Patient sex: F
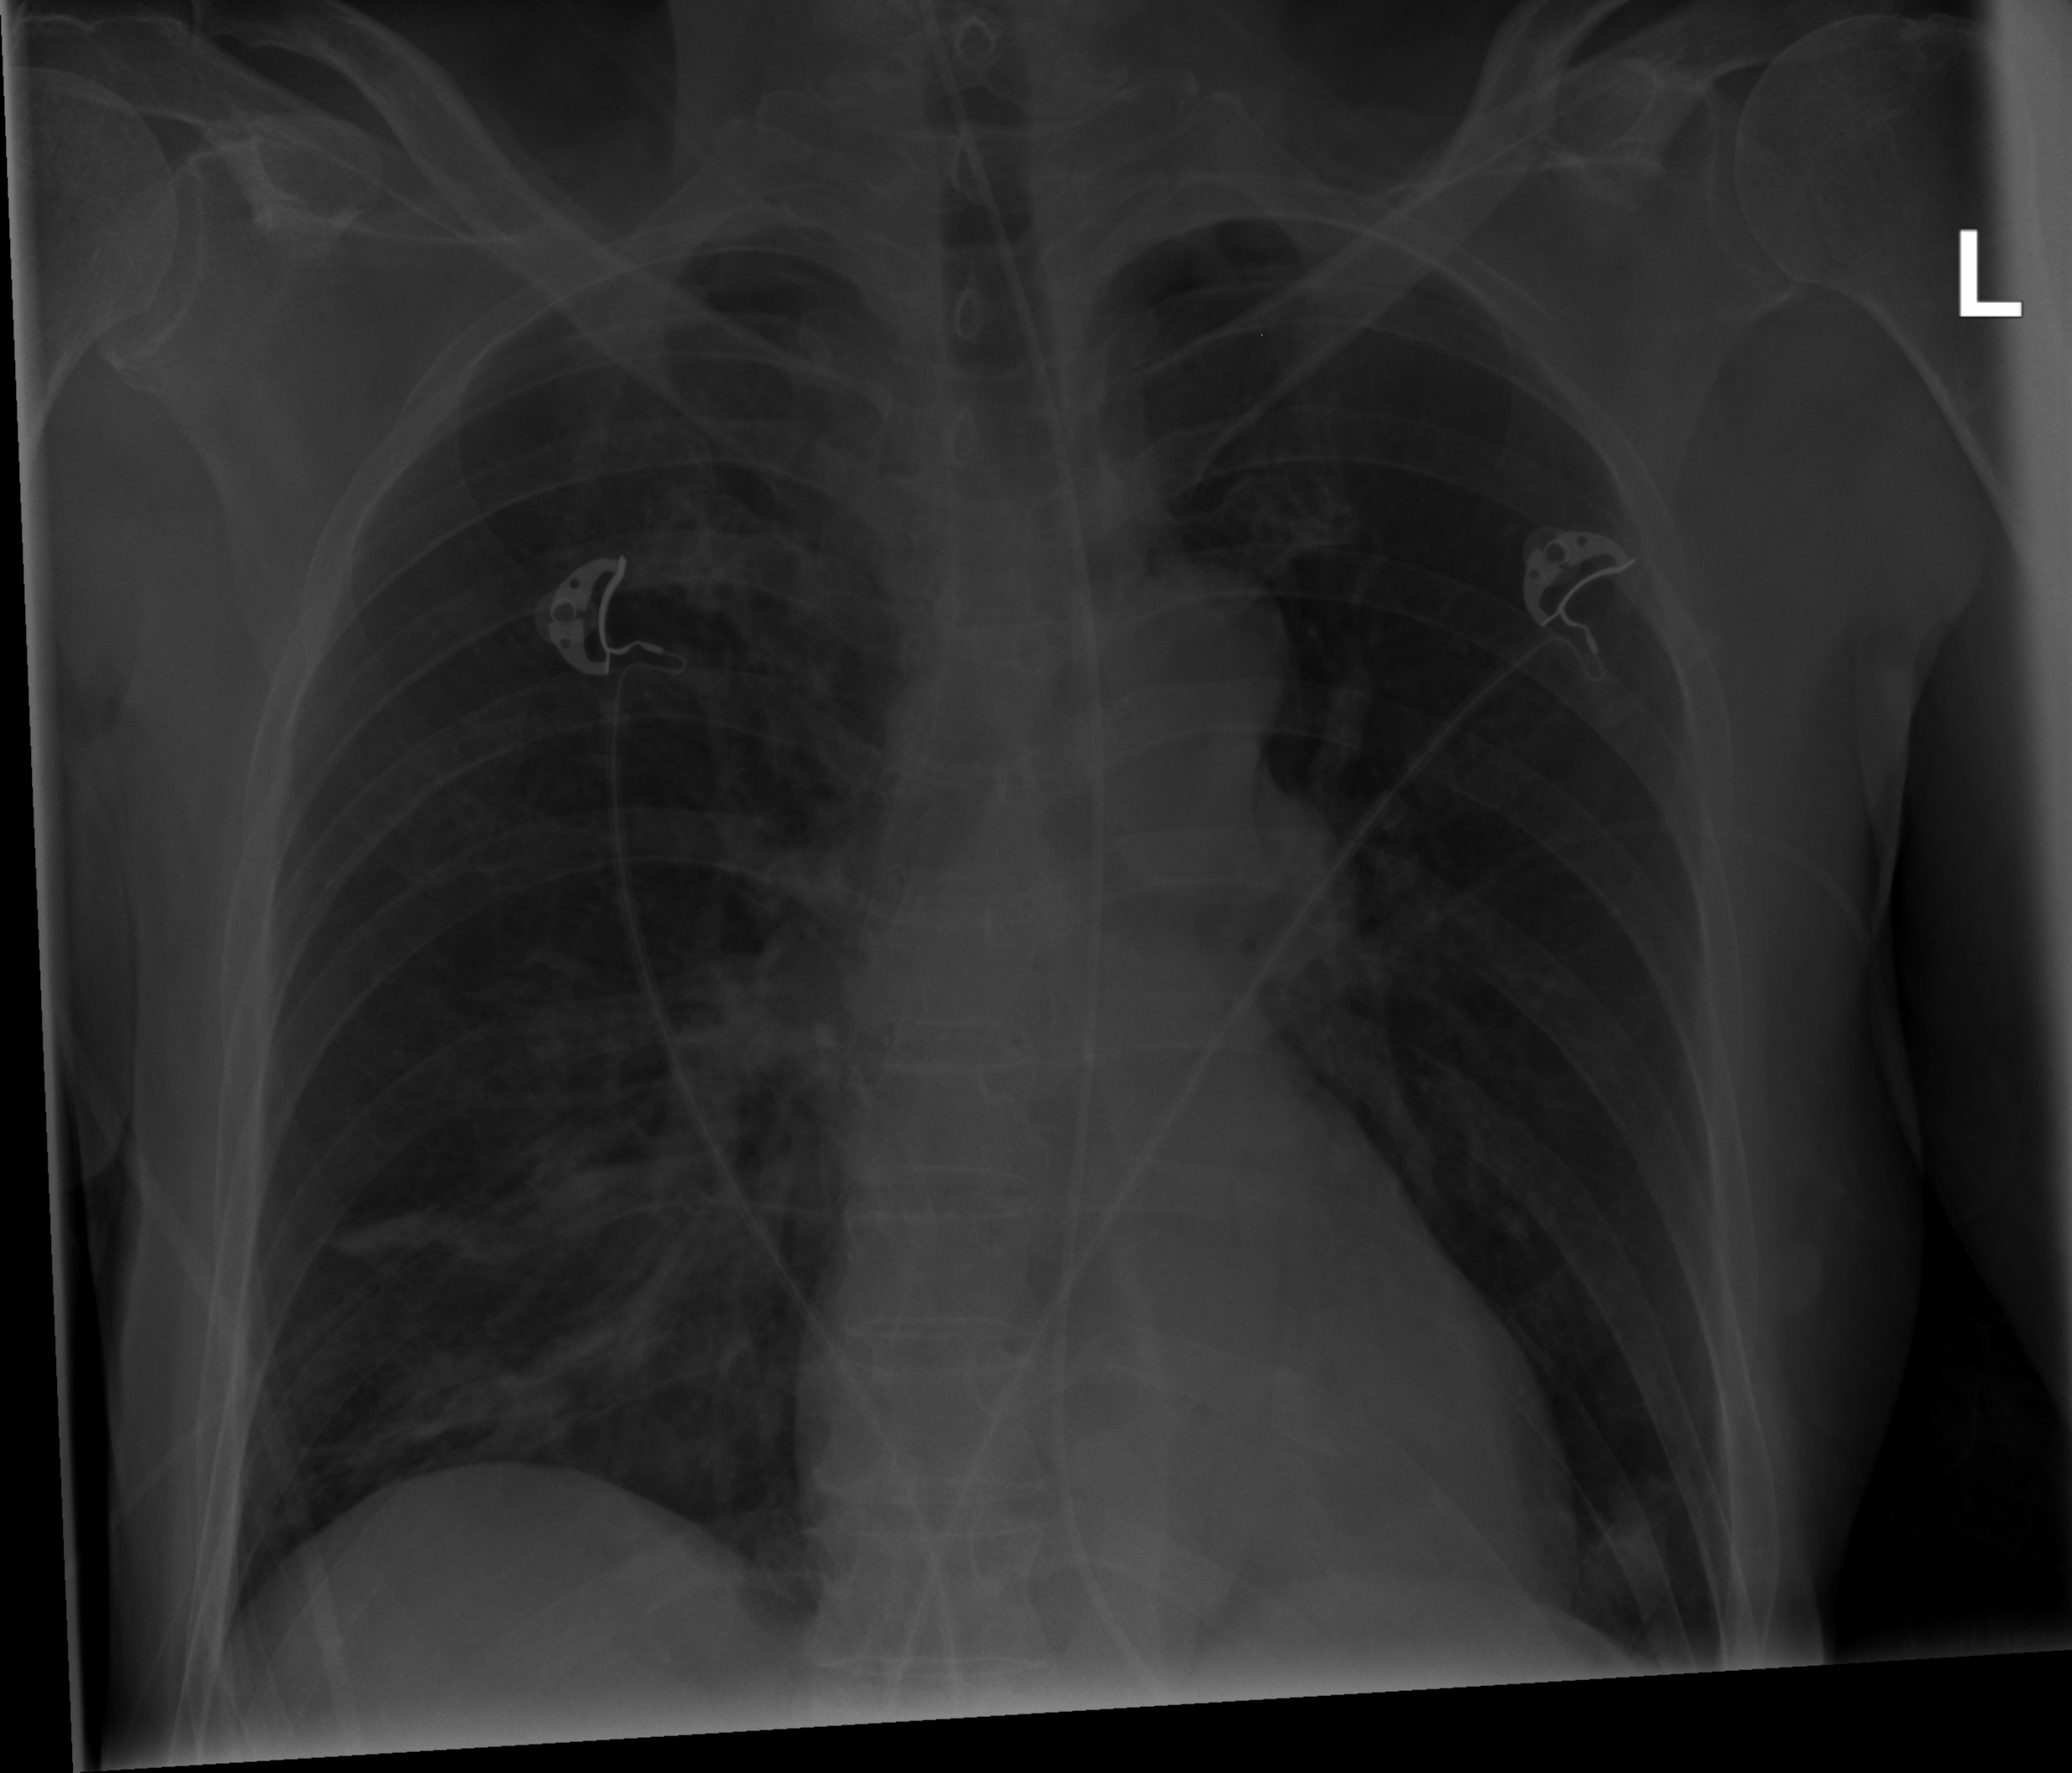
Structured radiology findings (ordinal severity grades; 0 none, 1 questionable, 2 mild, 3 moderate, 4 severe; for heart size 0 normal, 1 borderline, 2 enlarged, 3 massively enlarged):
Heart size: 2
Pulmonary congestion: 2
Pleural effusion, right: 0
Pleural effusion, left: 0
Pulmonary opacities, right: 2
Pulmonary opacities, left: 1
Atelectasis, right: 2
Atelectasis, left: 2